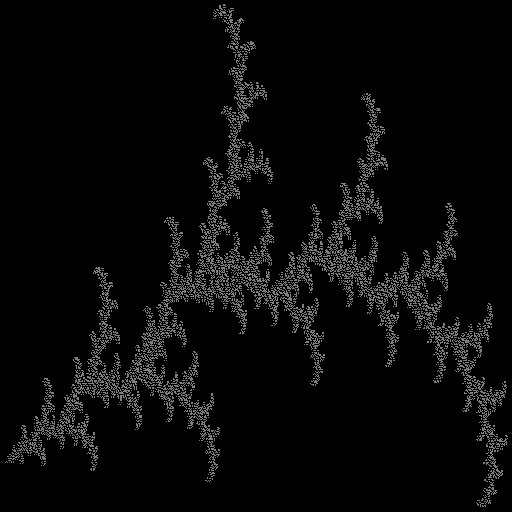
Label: branch